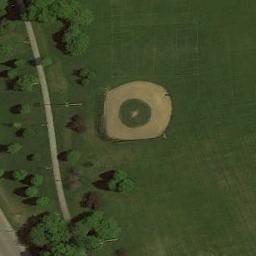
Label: baseball_diamond